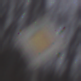
Verkehrszeichen: Vorfahrtsstrasse
Umgebung: Outdoor, Nature
Tageszeit: Midday
Wetter: Overcast
Licht: Natural
Jahreszeit: Autumn
Kontrast: LowContrast